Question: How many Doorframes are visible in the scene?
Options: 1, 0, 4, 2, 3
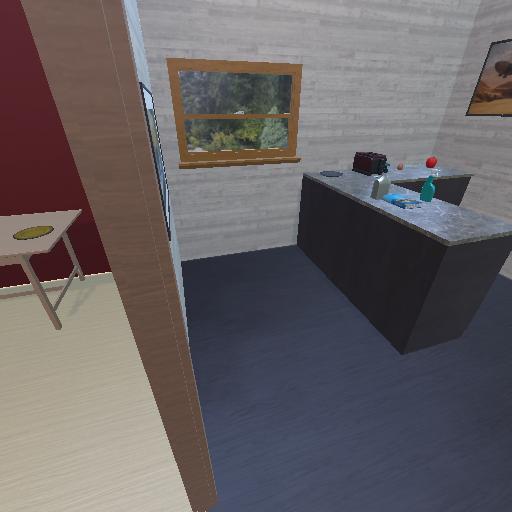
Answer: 1